Interaction volume radius: 10 \u00c5
Interaction volume height: 30 \u00c5
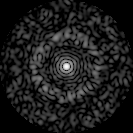
Disorder parameter: 0.8489